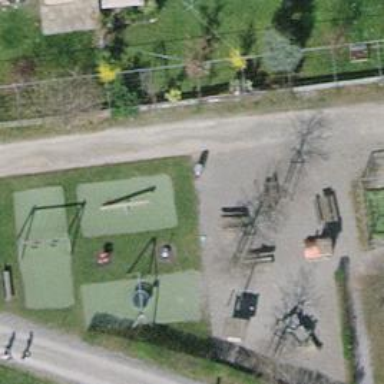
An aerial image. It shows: Playground area for leisure land.